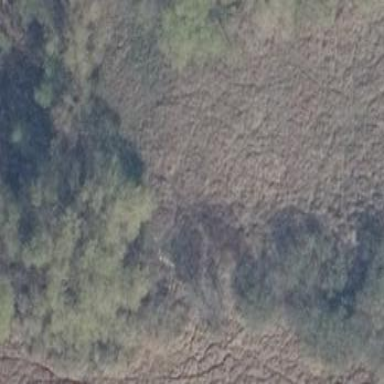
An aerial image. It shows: Area covered in scrub vegetation.